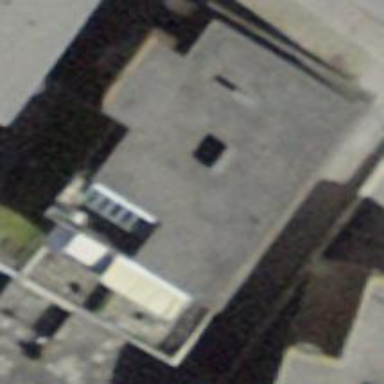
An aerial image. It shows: Building with flat roof.